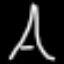
Label: The Eiffel Tower